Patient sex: F
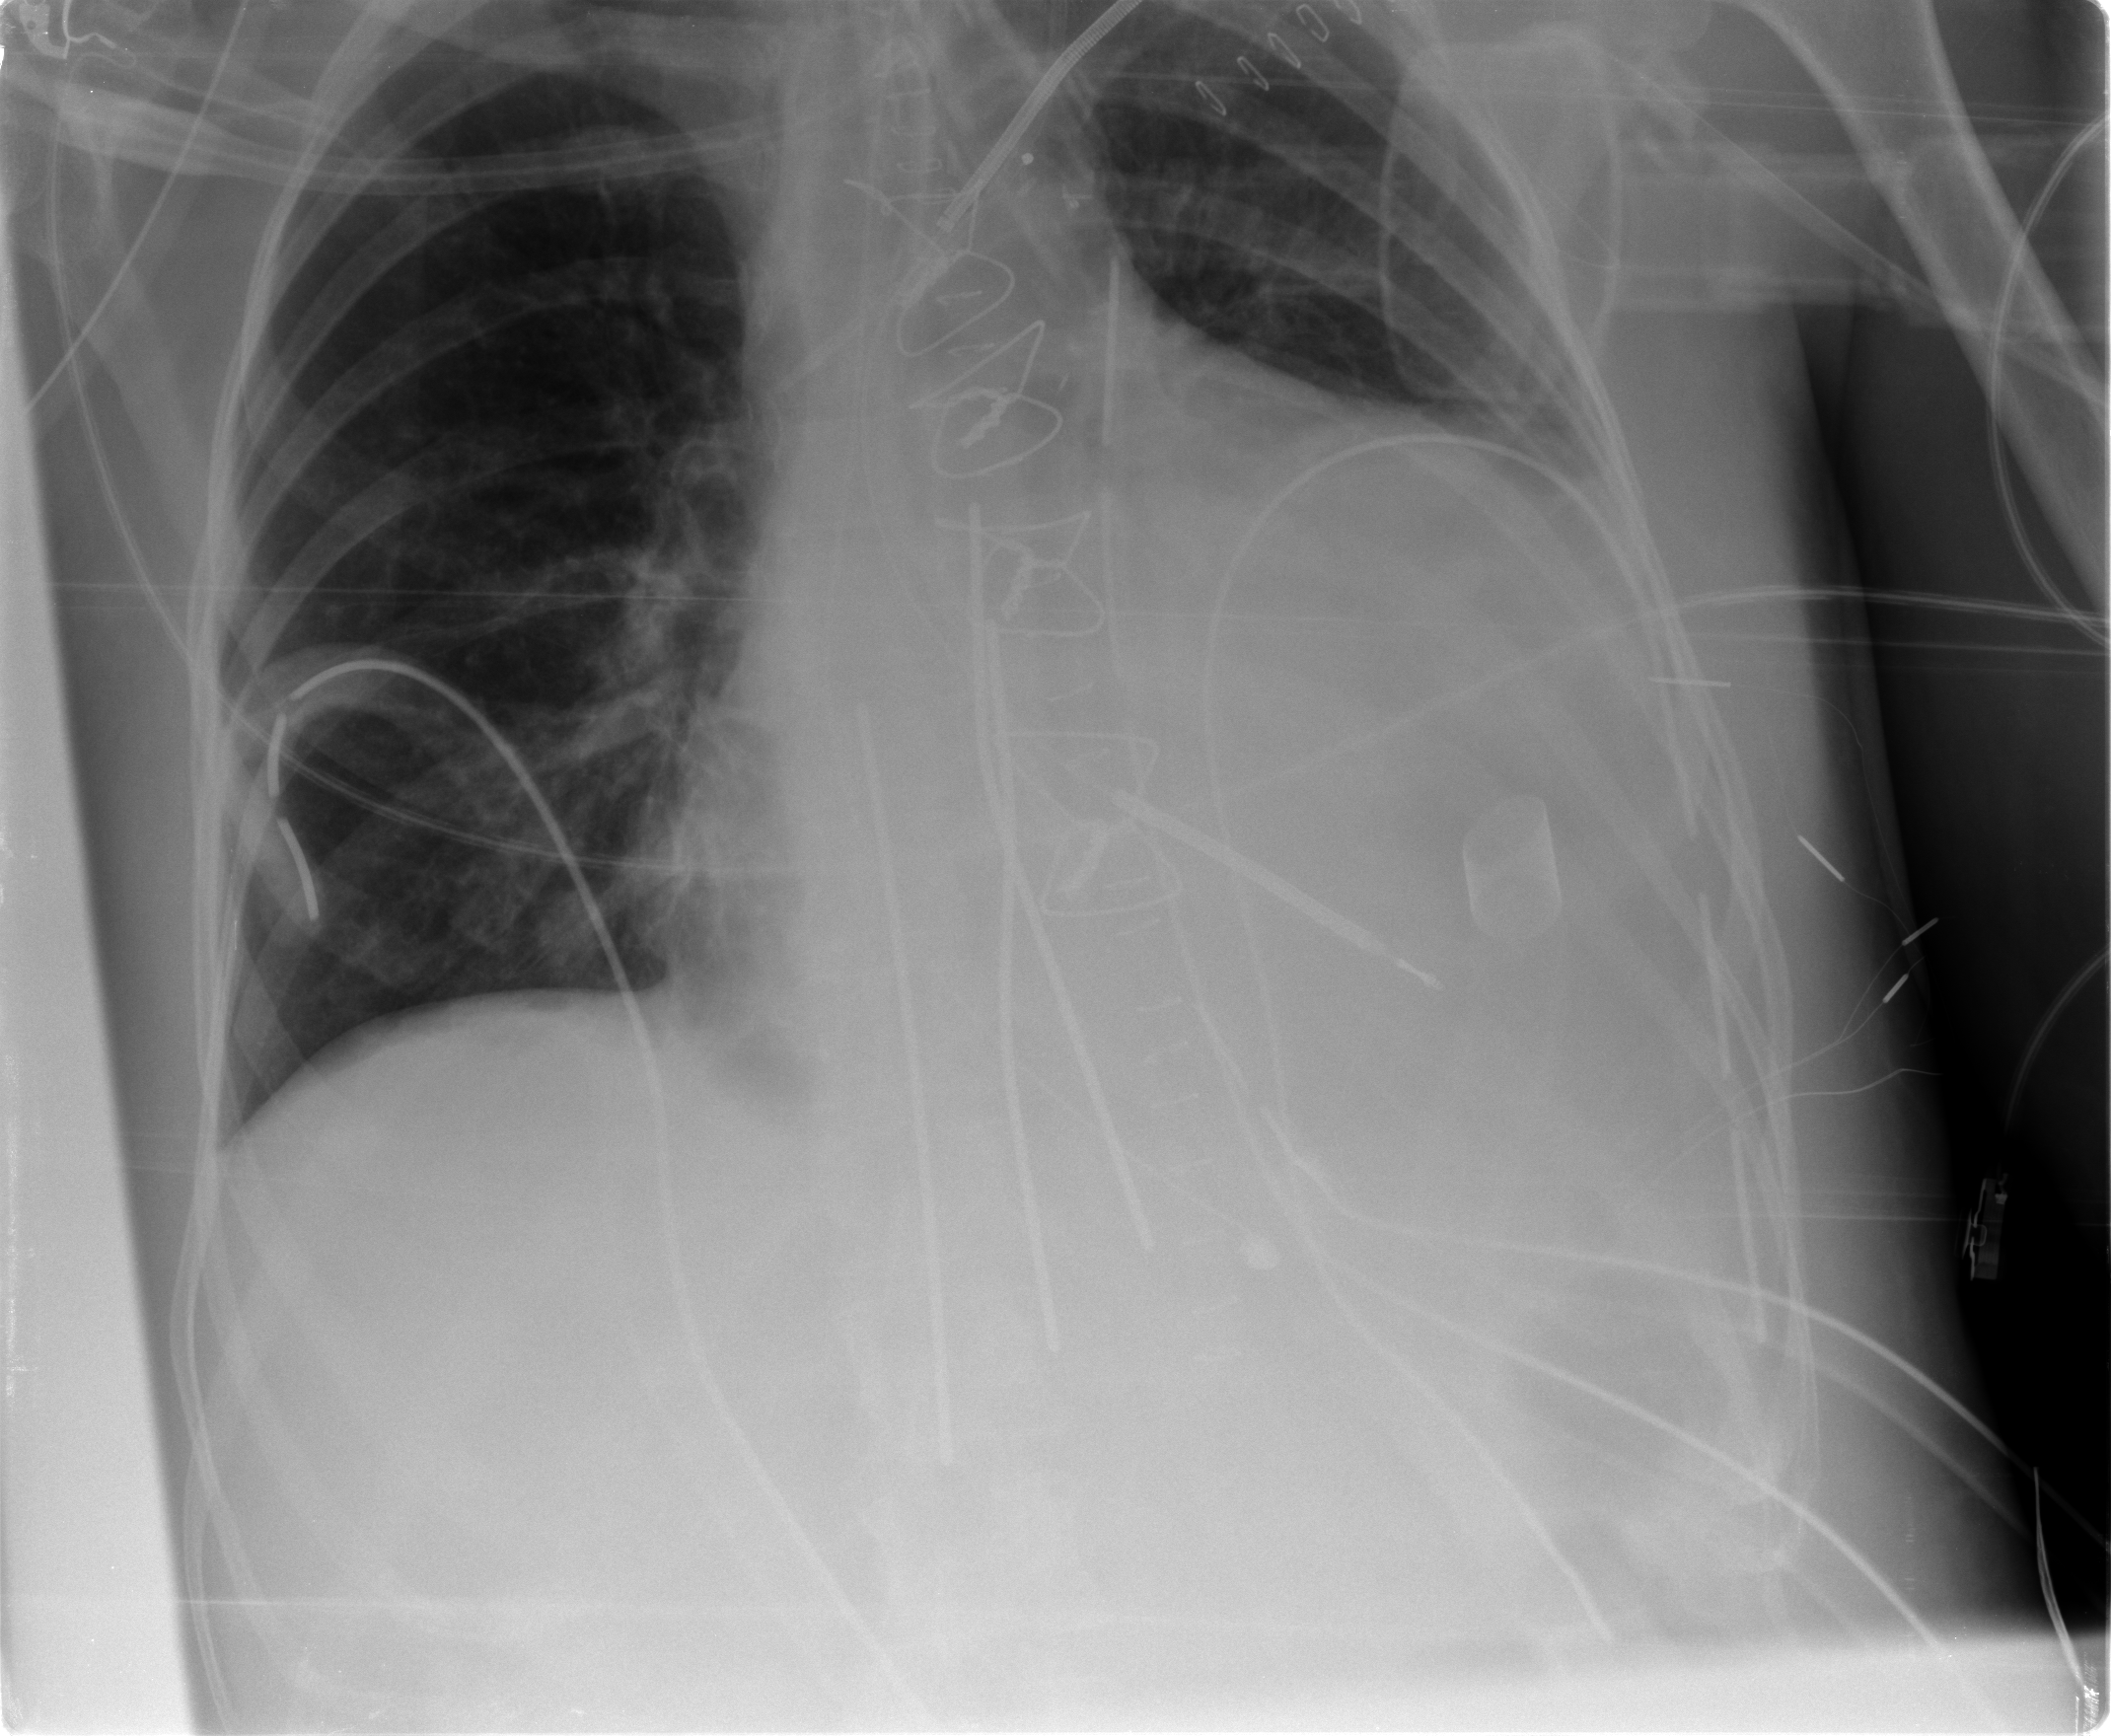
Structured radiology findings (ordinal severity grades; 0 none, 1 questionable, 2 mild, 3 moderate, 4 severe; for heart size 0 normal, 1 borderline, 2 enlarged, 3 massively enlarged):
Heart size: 2
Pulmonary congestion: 0
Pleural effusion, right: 0
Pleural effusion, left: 0
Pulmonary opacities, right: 0
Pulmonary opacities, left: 0
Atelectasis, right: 2
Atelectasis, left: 1